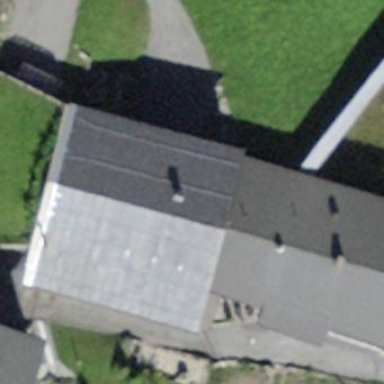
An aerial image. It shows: Building with tiled roof.